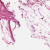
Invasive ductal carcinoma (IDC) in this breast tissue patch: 0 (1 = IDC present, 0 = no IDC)